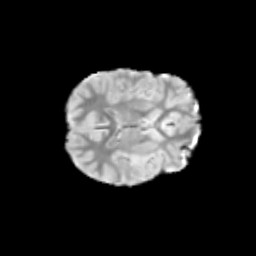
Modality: T2w
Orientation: axial
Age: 10
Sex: female
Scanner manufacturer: siemens
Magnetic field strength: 3 T
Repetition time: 3.8 s
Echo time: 0.07 s